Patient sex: M
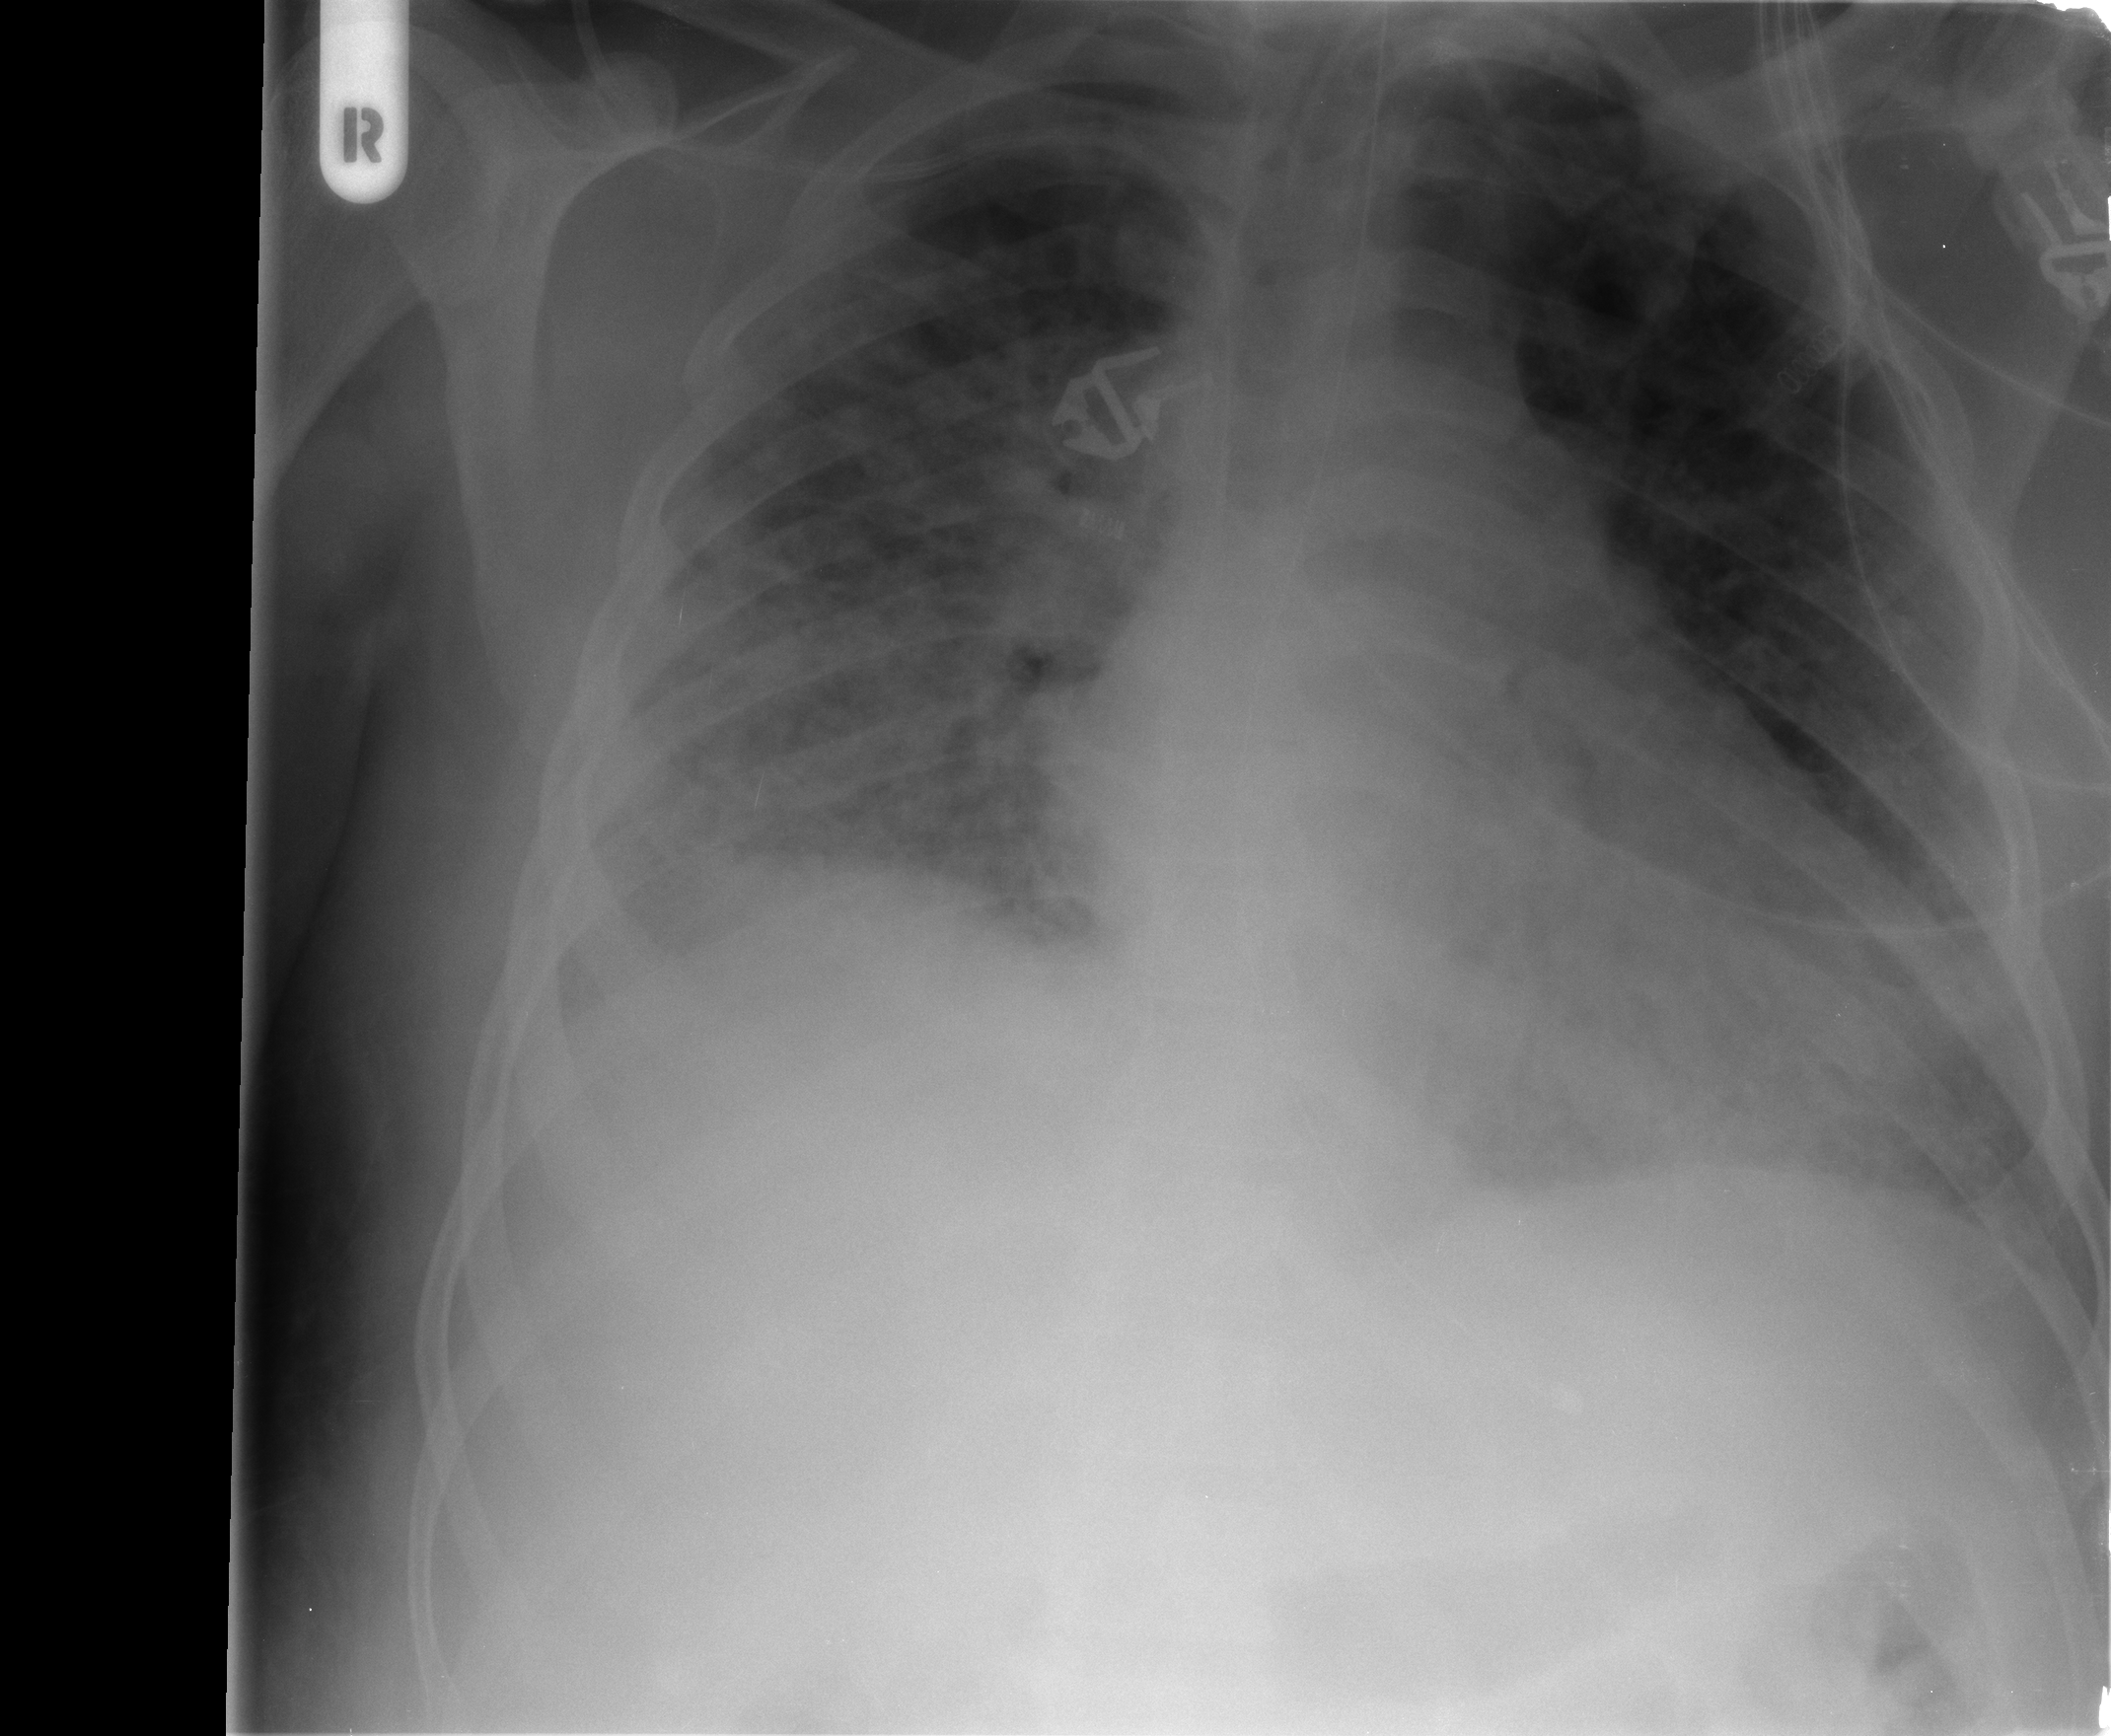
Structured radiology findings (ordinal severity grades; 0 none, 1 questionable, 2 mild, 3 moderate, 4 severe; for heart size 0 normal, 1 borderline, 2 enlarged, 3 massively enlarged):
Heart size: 0
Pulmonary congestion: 2
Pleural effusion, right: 2
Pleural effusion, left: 2
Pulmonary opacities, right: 4
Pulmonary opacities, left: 3
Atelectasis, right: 2
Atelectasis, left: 2